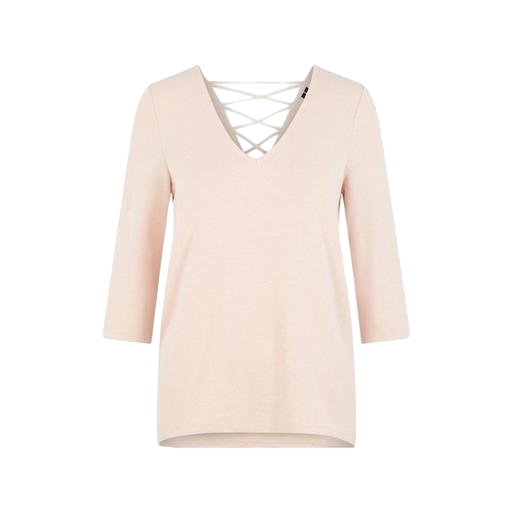
beige lace-back t-shirt, pink strappy v-neck boxy top, pink lace-up top, white background